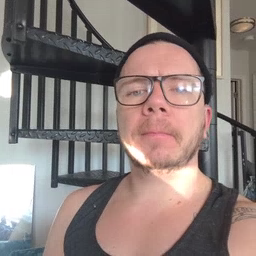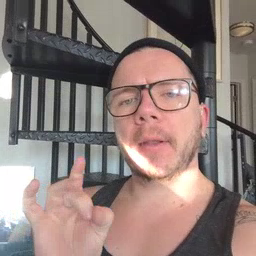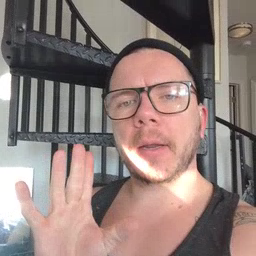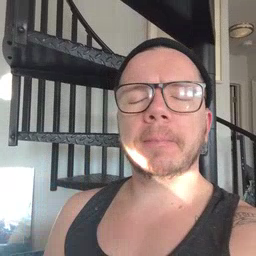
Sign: yucky